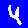
Digit: 4